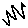
Label: zigzag